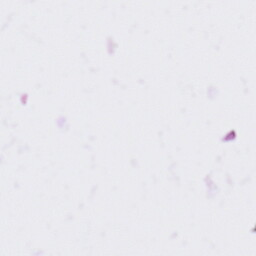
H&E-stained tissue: Ovarian